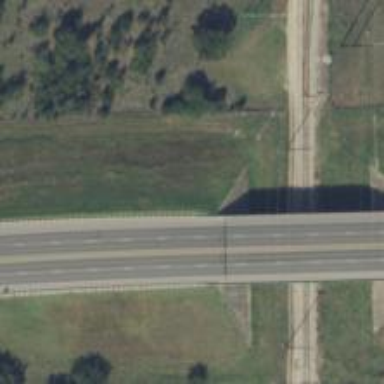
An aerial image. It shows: Primary highway passing over beam bridge with asphalt surface.